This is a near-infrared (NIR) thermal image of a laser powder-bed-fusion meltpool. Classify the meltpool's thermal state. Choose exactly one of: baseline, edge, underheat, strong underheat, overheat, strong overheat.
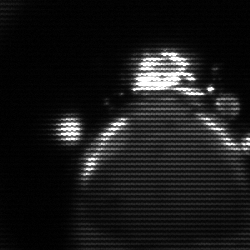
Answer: edge